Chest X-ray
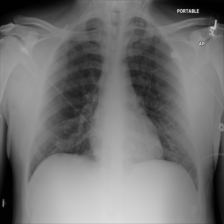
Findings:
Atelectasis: negative
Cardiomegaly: negative
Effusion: negative
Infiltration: negative
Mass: negative
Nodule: negative
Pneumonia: negative
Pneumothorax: negative
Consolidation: negative
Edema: negative
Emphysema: negative
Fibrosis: negative
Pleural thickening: negative
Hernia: negative